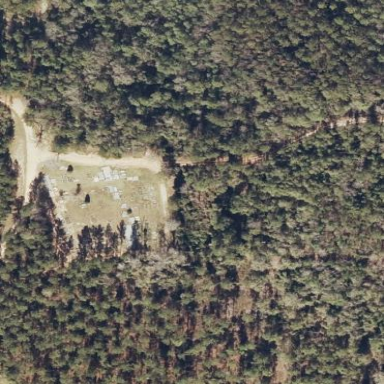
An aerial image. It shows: Cemetery.